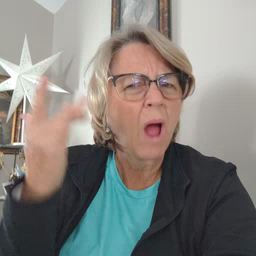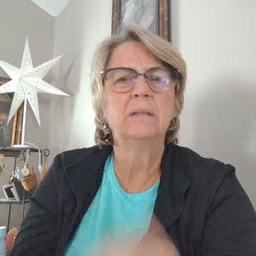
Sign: why